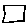
Label: square